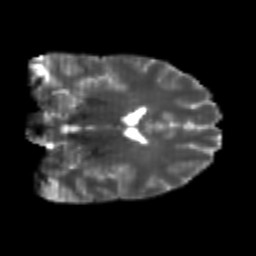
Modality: T2w
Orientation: coronal
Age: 23
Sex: male
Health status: healthy
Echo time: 0.074 s